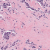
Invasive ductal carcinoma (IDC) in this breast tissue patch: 1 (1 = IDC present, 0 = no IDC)